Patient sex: F
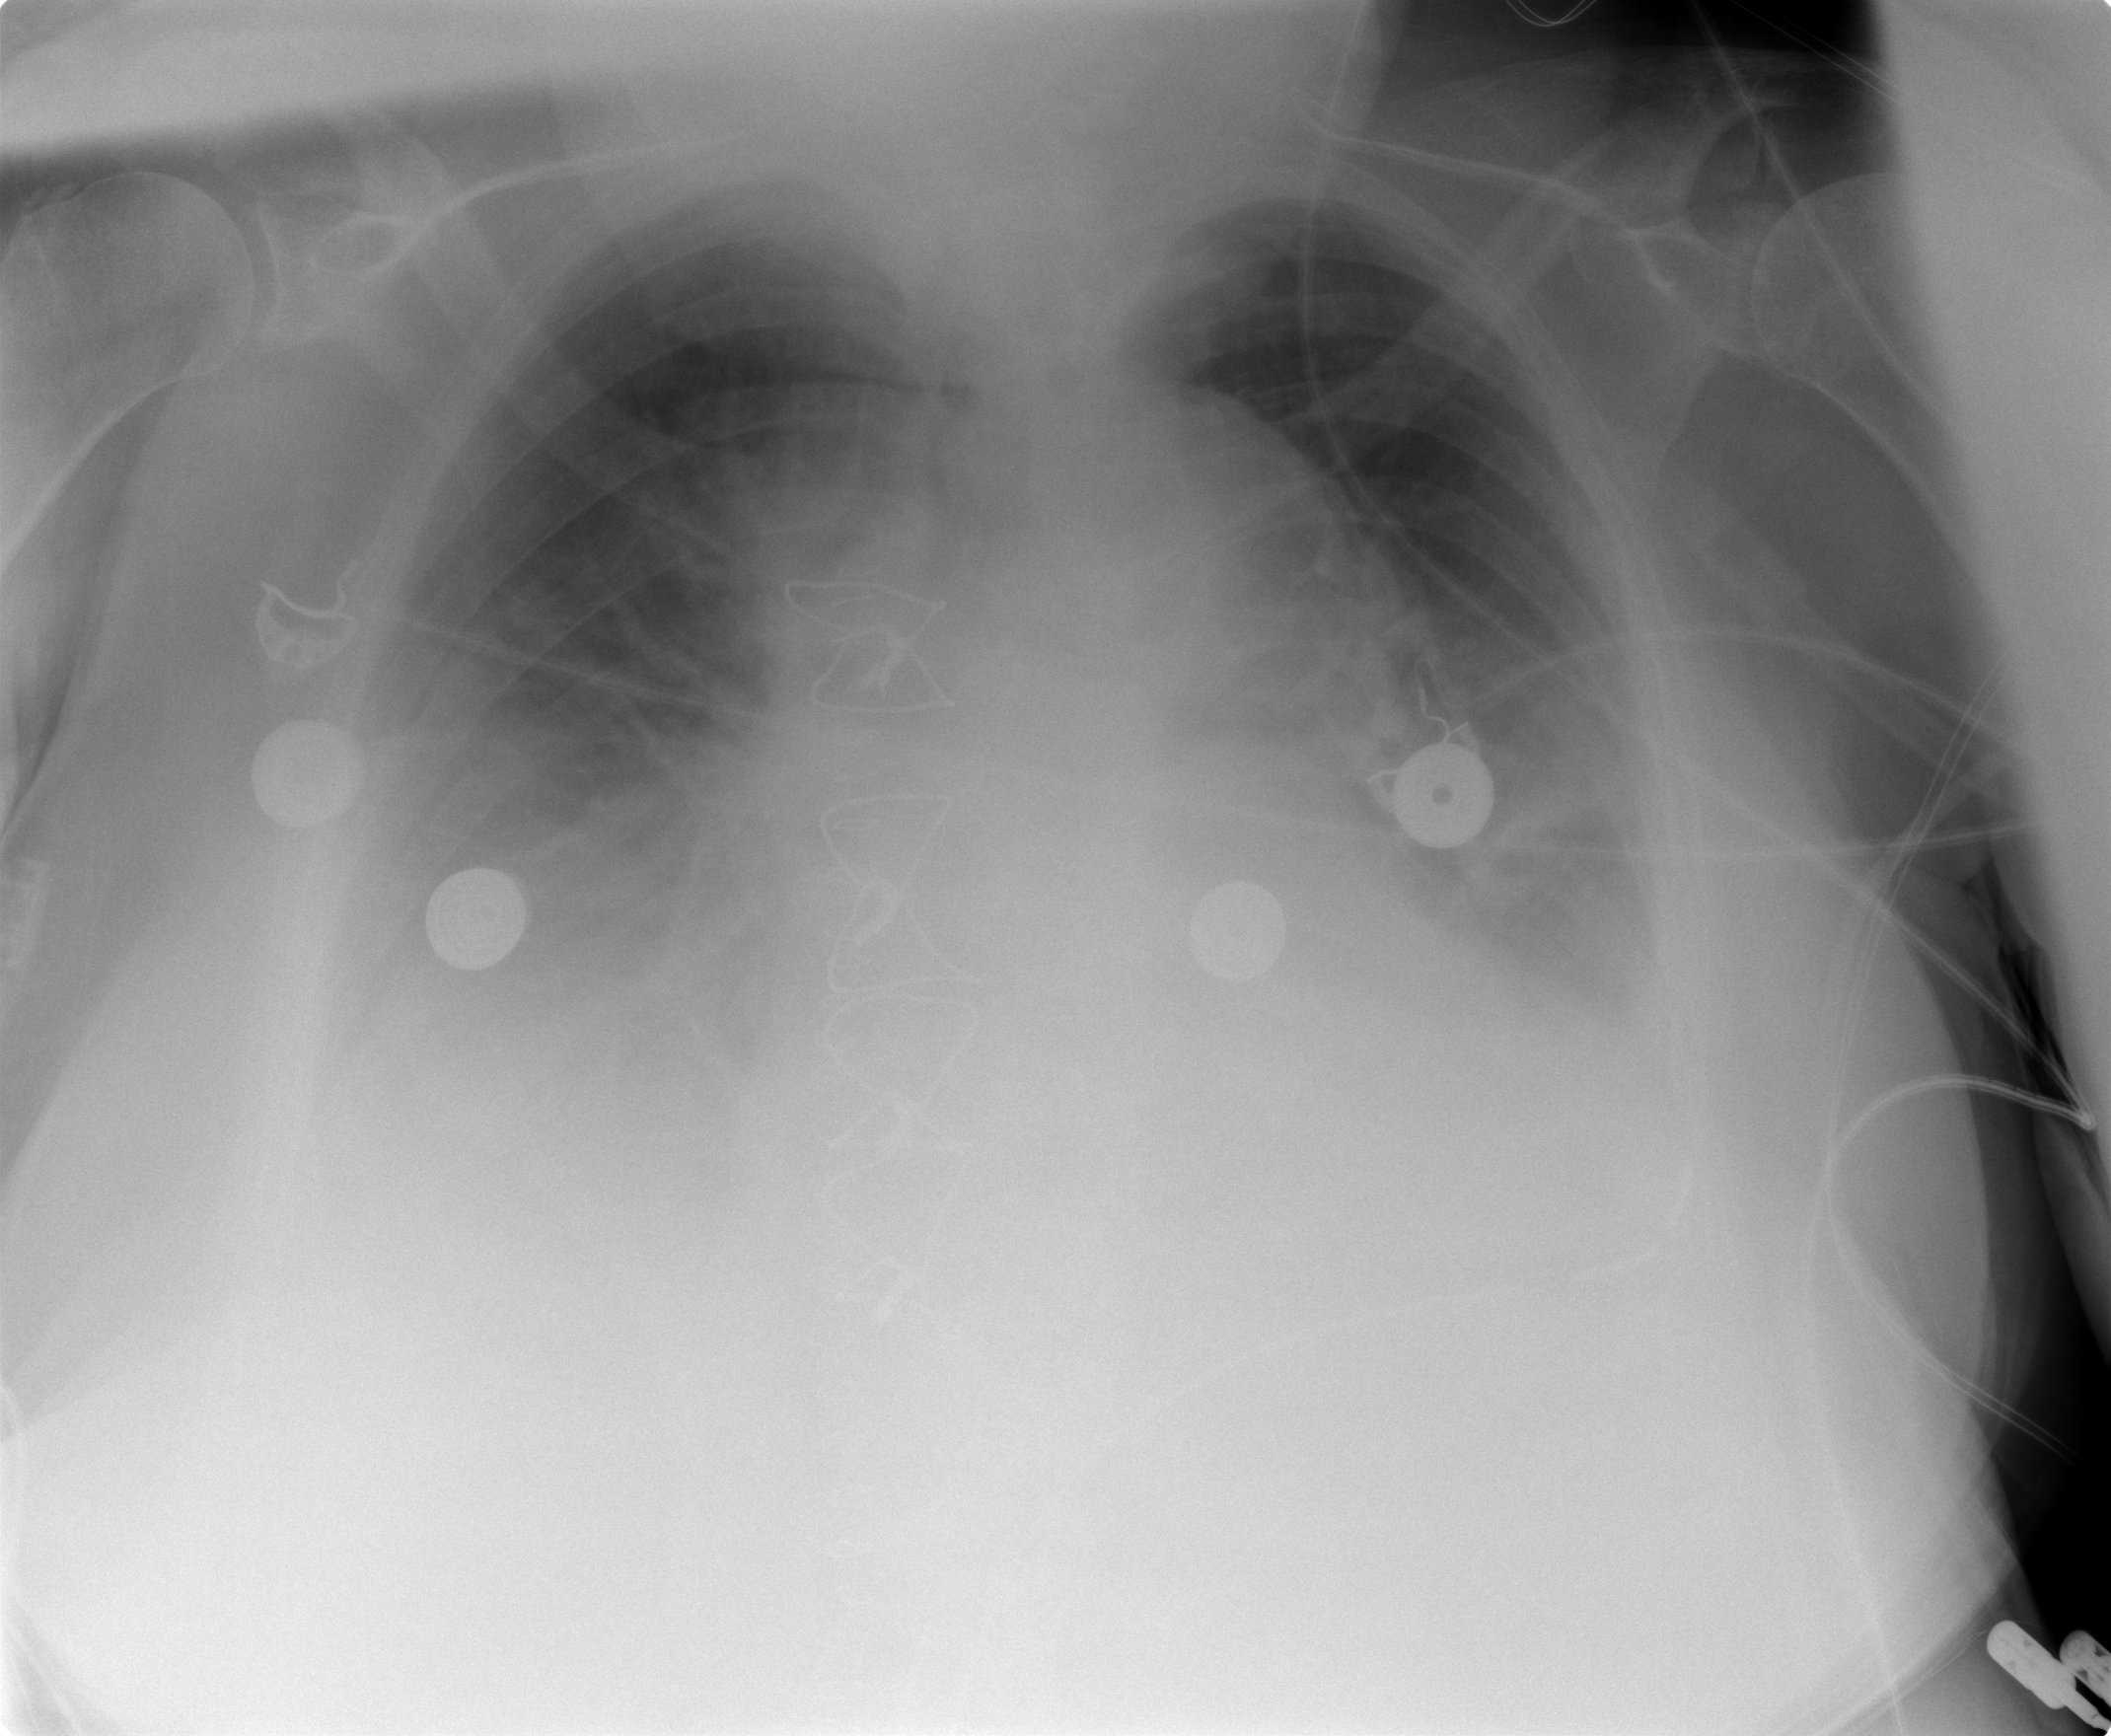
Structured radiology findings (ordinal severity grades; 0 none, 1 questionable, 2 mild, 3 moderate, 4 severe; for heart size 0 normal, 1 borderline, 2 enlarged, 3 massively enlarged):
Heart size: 2
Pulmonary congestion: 2
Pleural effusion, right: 3
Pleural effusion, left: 3
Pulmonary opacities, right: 1
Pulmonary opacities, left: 1
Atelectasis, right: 3
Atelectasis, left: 3